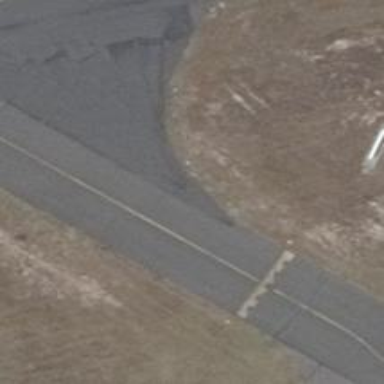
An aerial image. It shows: Taxiway edge marked with aviation lights.